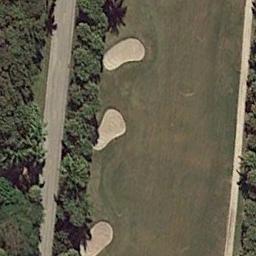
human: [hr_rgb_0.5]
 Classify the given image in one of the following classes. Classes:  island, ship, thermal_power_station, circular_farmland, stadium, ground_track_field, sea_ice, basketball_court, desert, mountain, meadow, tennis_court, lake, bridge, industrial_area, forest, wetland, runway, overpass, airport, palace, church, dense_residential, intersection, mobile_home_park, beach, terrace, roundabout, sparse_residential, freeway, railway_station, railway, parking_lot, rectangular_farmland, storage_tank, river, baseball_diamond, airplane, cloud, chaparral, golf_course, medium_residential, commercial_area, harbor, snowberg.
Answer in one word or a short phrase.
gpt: golf_course